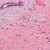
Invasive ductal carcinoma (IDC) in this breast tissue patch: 0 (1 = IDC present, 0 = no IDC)